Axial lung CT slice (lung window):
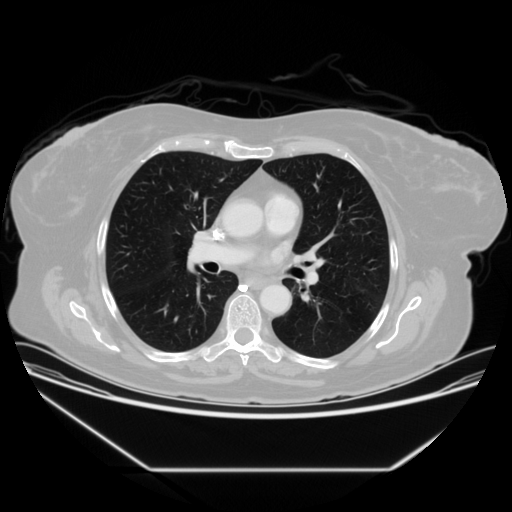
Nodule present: no